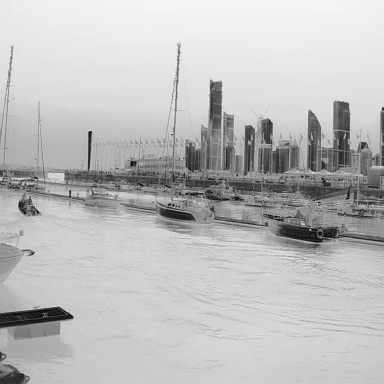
There are four canoes in the infrared image.